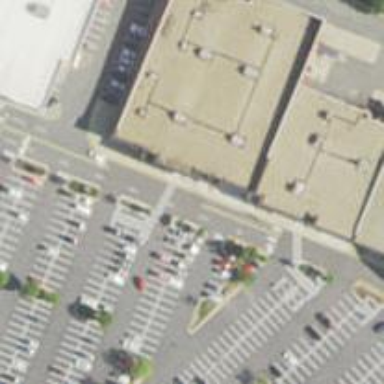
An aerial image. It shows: Parking space.